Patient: sex F, age 77
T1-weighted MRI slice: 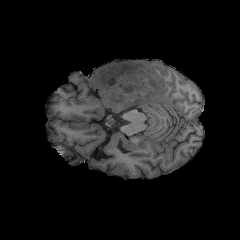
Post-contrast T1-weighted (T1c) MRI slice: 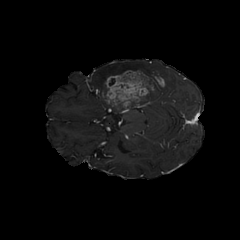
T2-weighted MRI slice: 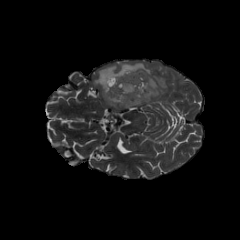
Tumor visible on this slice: yes
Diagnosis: Glioblastoma, IDH-wildtype
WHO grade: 4